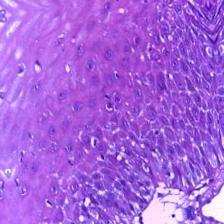
Diagnosis: Normal